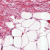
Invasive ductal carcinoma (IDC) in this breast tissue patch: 0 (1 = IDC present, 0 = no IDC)